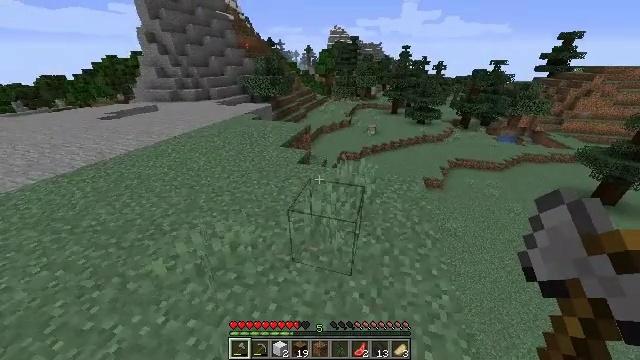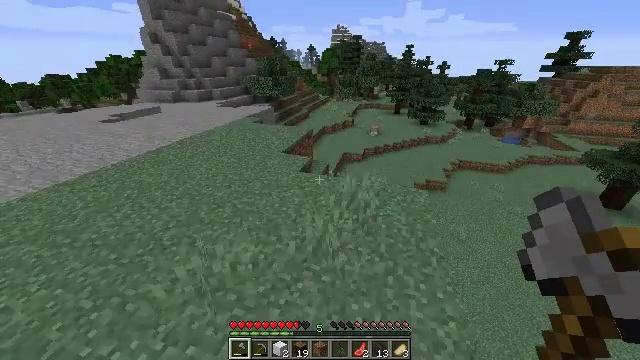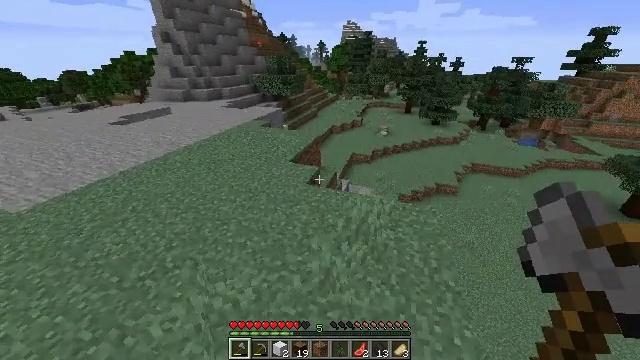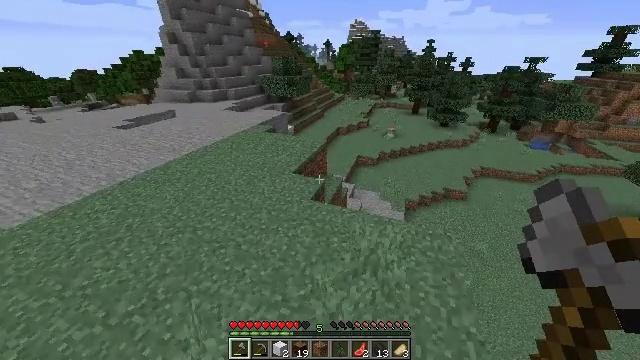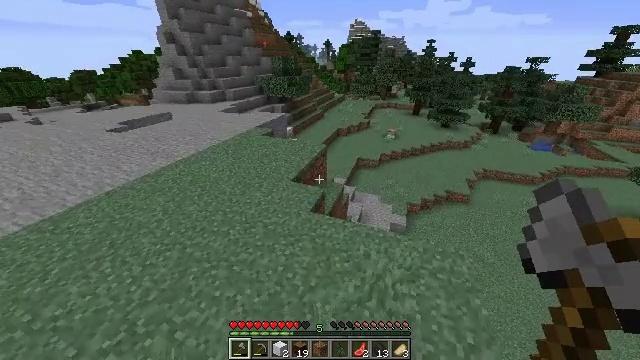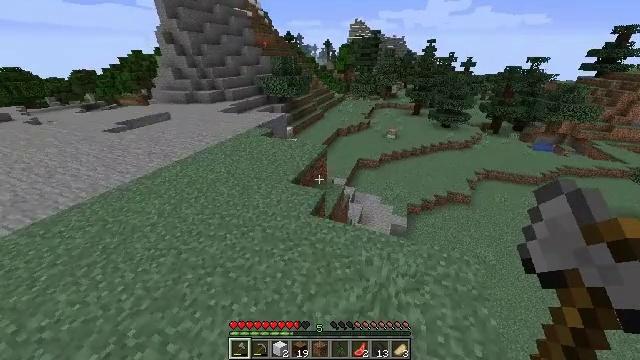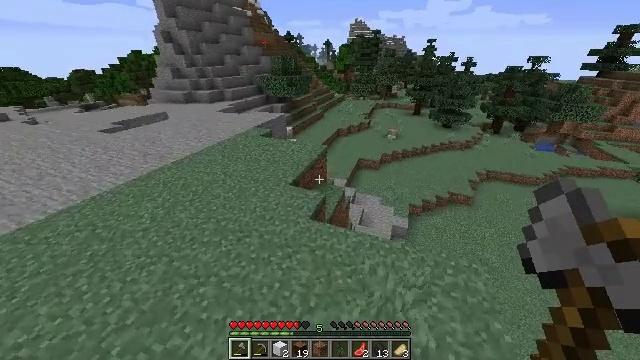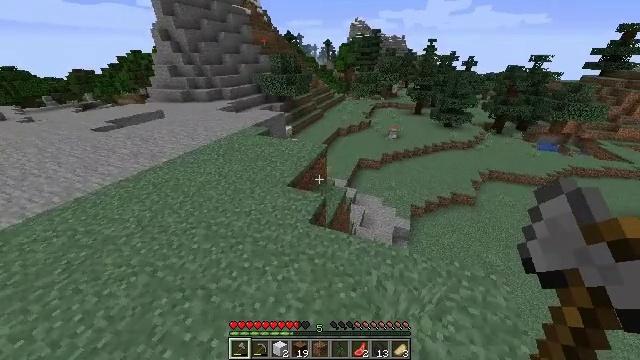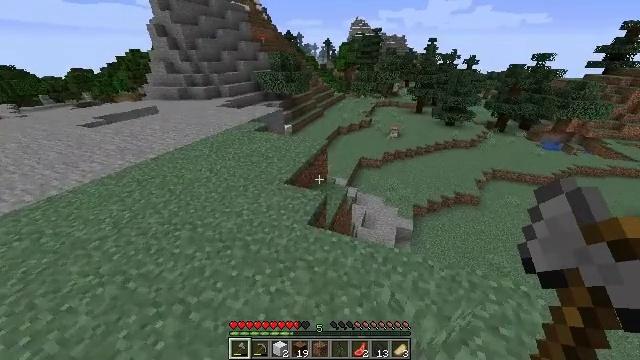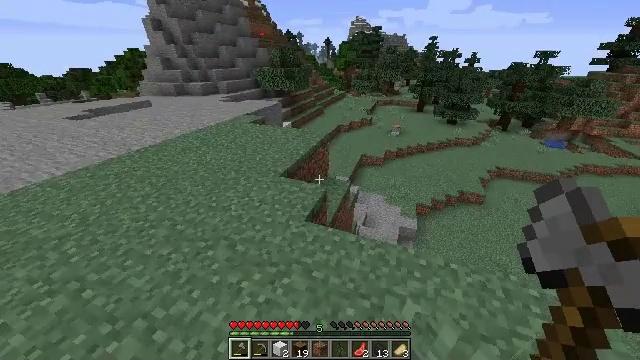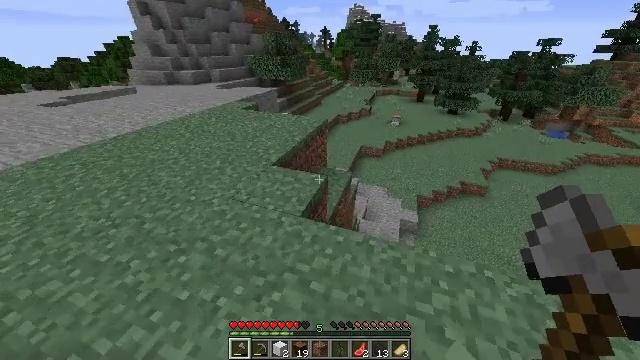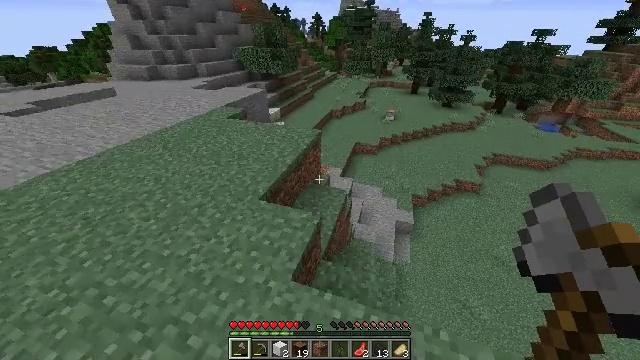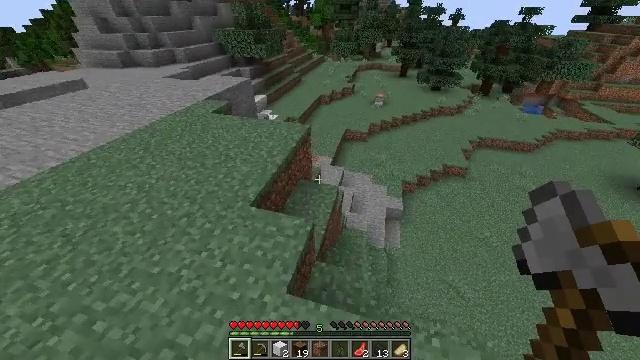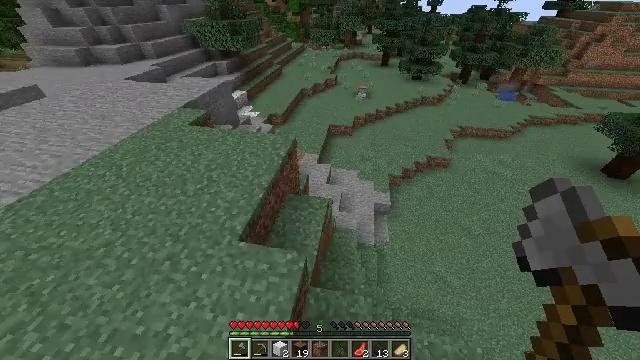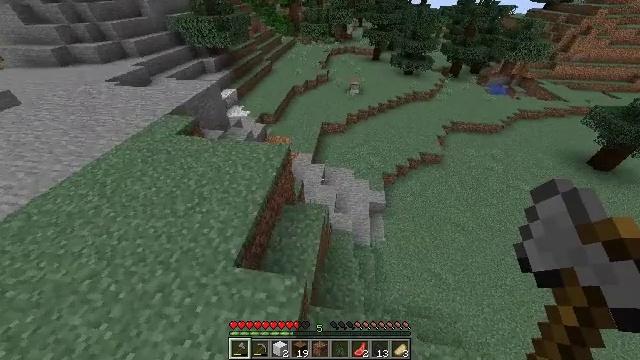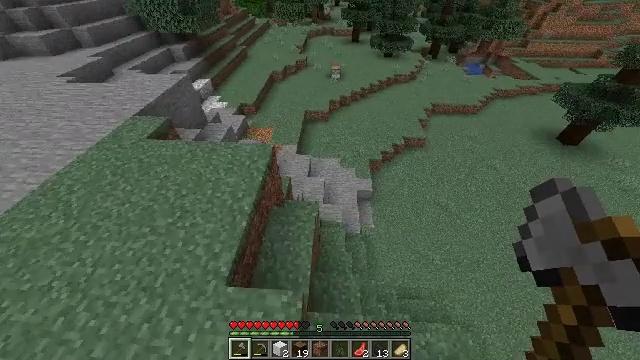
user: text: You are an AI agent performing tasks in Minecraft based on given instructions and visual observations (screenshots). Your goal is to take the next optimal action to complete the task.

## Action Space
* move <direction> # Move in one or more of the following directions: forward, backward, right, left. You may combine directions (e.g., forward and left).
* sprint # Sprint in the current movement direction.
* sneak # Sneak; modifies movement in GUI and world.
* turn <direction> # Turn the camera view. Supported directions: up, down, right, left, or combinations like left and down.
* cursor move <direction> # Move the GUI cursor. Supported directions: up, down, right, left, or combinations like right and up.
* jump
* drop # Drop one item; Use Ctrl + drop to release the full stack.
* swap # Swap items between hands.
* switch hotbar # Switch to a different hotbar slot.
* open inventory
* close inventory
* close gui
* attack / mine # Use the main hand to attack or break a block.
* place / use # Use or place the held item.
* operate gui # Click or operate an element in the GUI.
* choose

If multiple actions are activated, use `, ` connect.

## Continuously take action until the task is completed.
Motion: motion action
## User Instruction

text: Smelt a cooked porkchop.
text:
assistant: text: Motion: move forward, sprint, jump
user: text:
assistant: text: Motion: move forward, sprint, turn left, jump
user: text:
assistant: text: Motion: move forward, sprint, turn left, jump
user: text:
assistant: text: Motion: move forward, sprint, jump
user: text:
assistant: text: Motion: move forward, sprint, jump
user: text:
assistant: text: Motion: move forward, sprint, jump
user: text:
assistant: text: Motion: move forward, sprint, jump
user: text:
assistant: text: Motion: move forward, sprint, jump
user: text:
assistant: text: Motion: move forward, sprint, jump
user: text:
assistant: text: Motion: move forward, sprint, turn down, jump
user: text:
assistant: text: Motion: move forward, sprint, turn right and down, jump
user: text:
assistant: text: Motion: move forward, sprint, turn right and down, jump
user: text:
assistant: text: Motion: move forward, sprint, turn right and down, jump
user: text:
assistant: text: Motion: move forward, sprint, turn right and down, jump
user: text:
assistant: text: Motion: move forward, sprint, turn right and down, jump
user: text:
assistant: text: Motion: move forward, sprint, turn right and down, jump
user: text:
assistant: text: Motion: move forward, sprint, turn right and down
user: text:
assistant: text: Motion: move forward, sprint, turn right and down
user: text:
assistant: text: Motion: move forward, sprint, turn right
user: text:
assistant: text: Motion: move forward, sprint, turn right
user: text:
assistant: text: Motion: move forward, sprint, turn right
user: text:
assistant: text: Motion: move forward, sprint, turn right
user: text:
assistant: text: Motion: move forward, sprint, turn right
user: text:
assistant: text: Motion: move forward, sprint, turn right and down
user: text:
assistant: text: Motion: move forward, sprint, turn right and down
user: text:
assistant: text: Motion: move forward, sprint, turn right and down
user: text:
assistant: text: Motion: move forward, sprint, turn right and down
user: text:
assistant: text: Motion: move forward, sprint, turn right and down
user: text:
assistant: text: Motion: move forward, sprint, turn right and down
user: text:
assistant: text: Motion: move forward, sprint, turn left and down